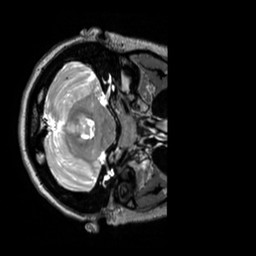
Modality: T2w
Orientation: axial
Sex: female
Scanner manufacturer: siemens
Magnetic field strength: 3 T
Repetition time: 3.2 s
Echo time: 0.409 s